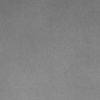
Label: dusty